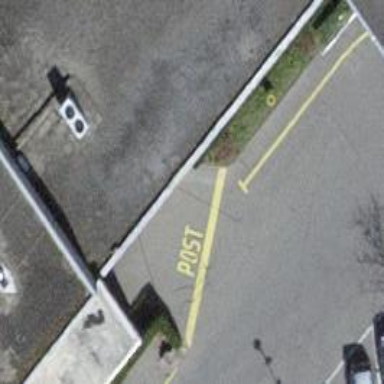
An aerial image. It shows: Post box is visible.